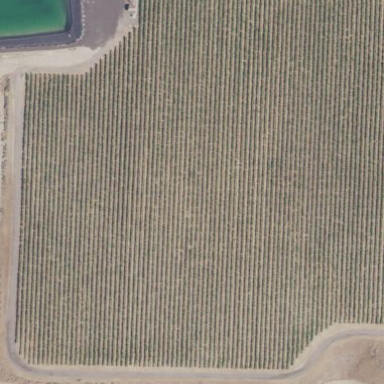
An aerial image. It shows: Vineyard.